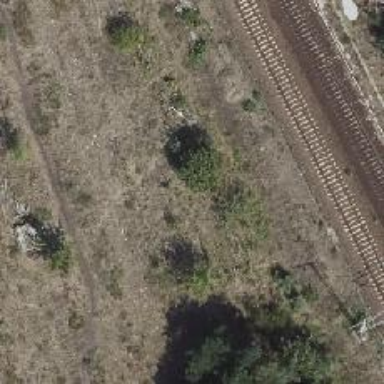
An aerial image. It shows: Abandoned railway with historical significance.